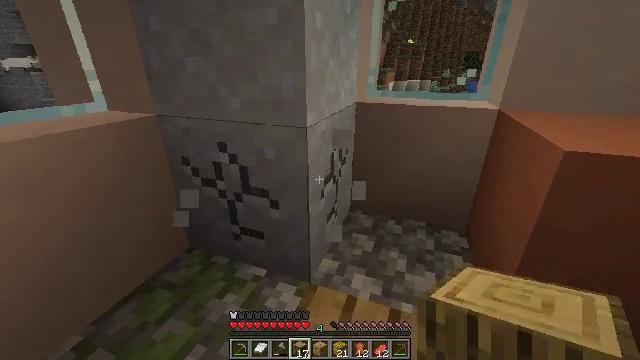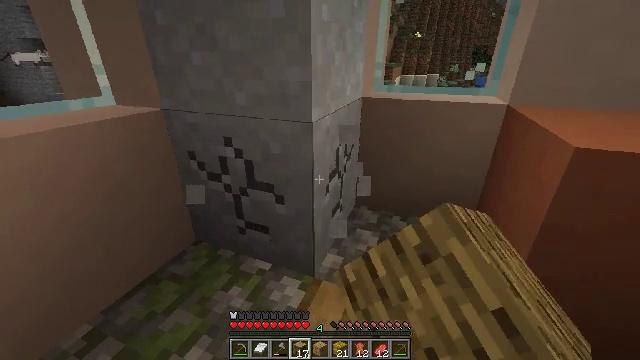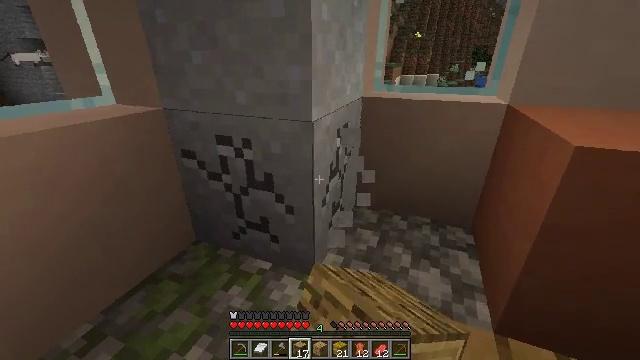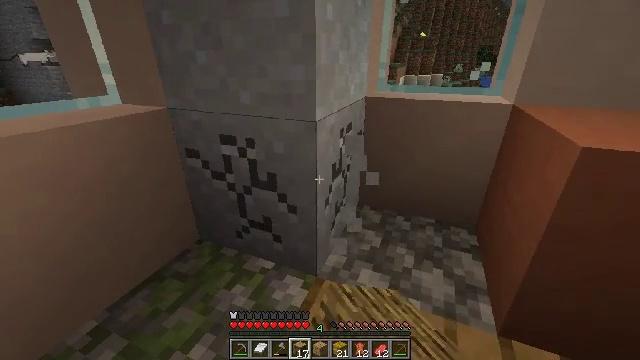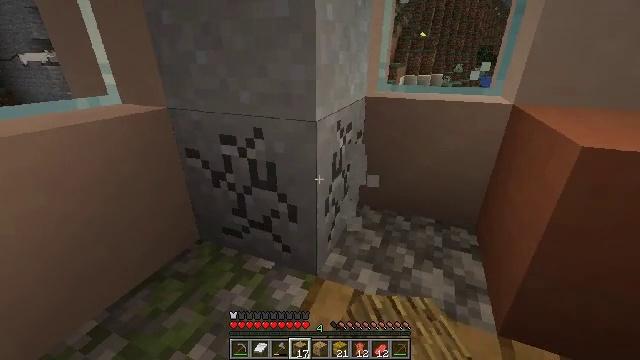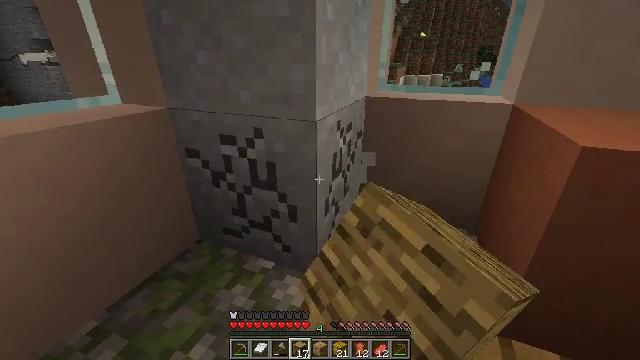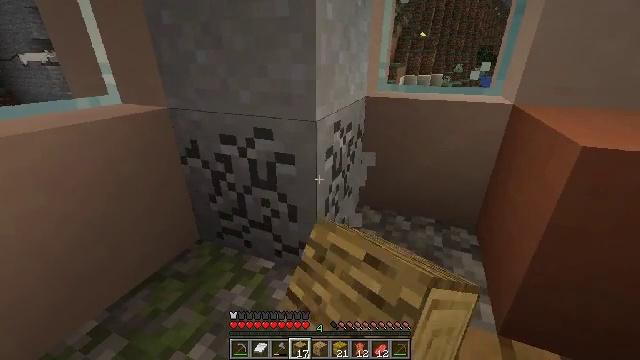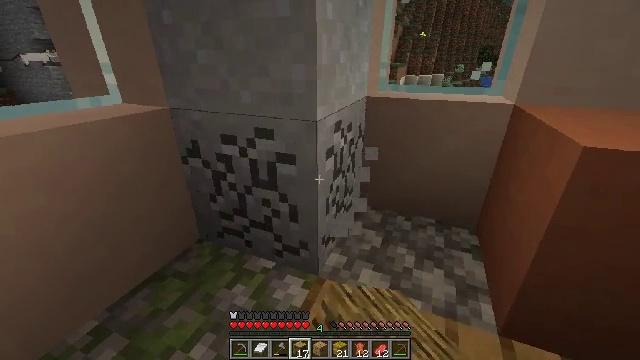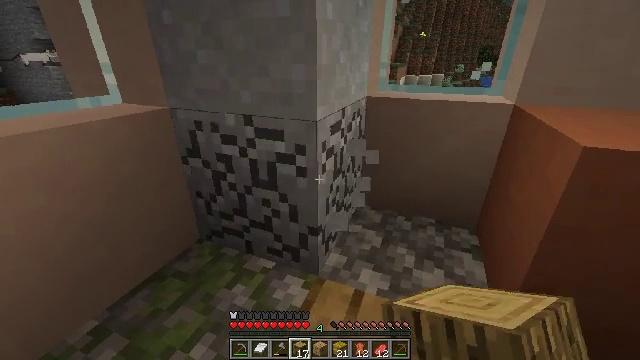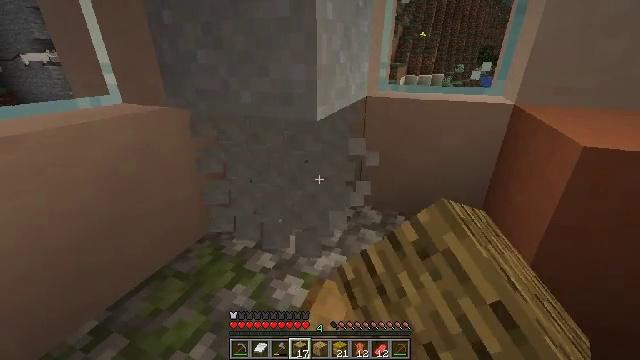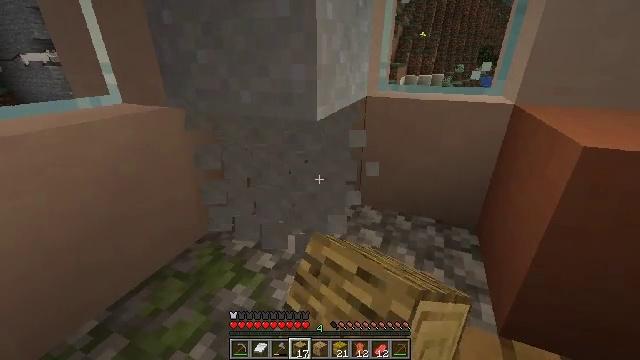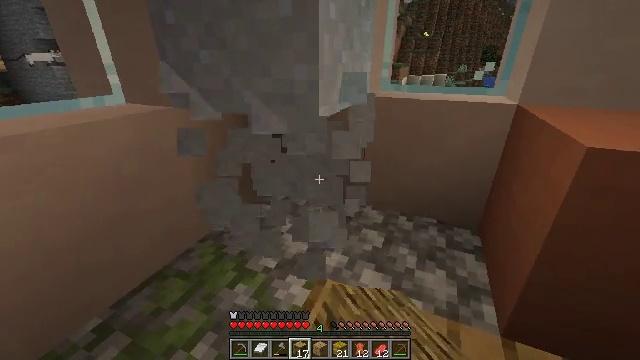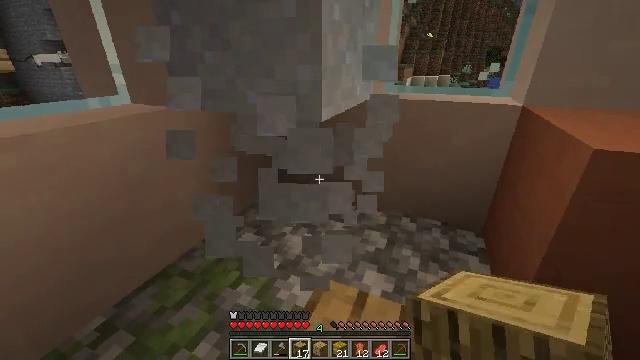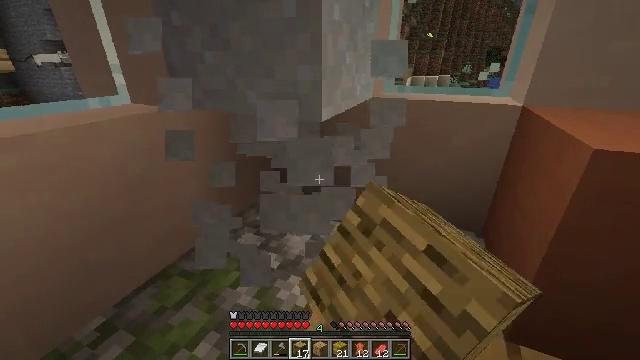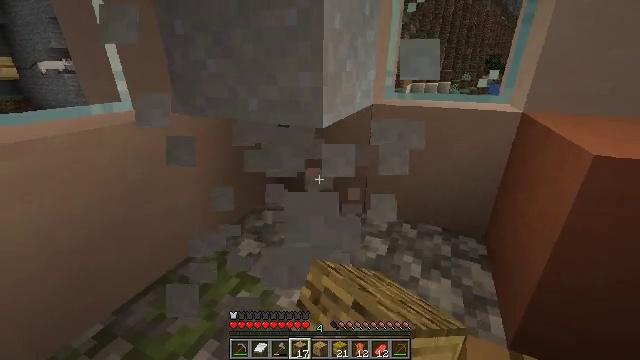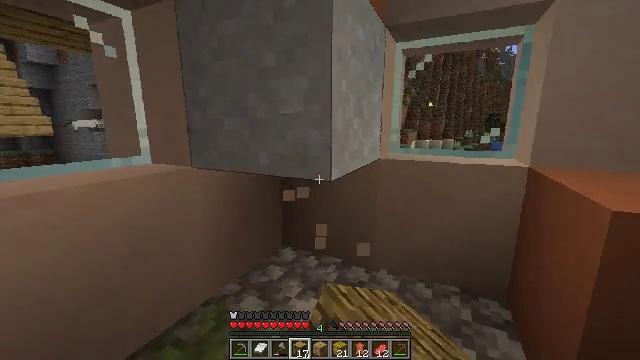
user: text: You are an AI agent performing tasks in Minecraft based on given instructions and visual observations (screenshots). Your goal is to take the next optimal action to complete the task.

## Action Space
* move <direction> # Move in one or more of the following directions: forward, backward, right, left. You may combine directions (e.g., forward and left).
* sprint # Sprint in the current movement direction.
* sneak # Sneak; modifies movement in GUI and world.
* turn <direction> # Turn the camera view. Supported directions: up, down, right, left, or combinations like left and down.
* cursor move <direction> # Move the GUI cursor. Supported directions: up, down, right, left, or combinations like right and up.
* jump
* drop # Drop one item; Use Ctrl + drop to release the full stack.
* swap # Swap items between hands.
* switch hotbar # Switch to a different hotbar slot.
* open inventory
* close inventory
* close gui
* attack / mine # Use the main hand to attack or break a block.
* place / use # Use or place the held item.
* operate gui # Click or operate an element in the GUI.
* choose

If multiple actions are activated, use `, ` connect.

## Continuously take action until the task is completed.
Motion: motion action
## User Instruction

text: Attack the clay block to obtain it.
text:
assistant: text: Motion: sneak, turn left and down, attack / mine
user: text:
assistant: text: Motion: sneak, attack / mine
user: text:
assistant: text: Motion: sneak, attack / mine
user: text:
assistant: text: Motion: sneak, attack / mine
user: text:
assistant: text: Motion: sneak, attack / mine
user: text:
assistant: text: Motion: sneak, attack / mine
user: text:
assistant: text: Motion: sneak, attack / mine
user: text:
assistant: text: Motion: sneak, attack / mine
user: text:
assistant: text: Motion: sneak, attack / mine
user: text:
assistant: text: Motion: sneak, attack / mine
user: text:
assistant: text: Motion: sneak, attack / mine
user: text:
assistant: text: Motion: sneak, attack / mine
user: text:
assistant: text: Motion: sneak, attack / mine
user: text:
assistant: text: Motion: sneak, turn up, attack / mine
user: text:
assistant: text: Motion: sneak, turn left and up, attack / mine
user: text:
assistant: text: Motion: move forward, sneak, turn left and up, attack / mine
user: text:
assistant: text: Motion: move forward, sneak, turn up, attack / mine
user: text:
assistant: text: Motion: move forward, sneak, turn up, attack / mine
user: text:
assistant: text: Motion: move forward, sneak, attack / mine
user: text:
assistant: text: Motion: sneak, attack / mine
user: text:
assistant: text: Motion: sneak, attack / mine
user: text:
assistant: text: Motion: sneak, attack / mine
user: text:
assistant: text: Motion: sneak, attack / mine
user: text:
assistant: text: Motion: sneak, attack / mine
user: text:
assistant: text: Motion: sneak, attack / mine
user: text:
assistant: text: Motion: sneak, attack / mine
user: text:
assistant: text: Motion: sneak, attack / mine
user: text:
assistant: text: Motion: sneak, attack / mine
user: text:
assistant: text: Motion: sneak, attack / mine
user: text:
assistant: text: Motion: sneak, attack / mine